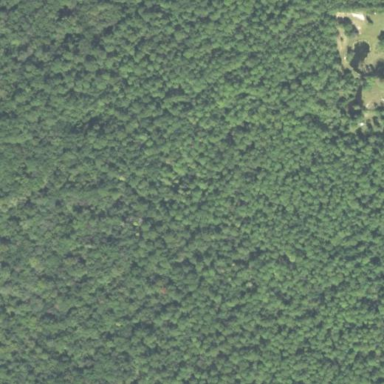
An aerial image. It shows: Woodland consisting mainly of needle-leaved trees.